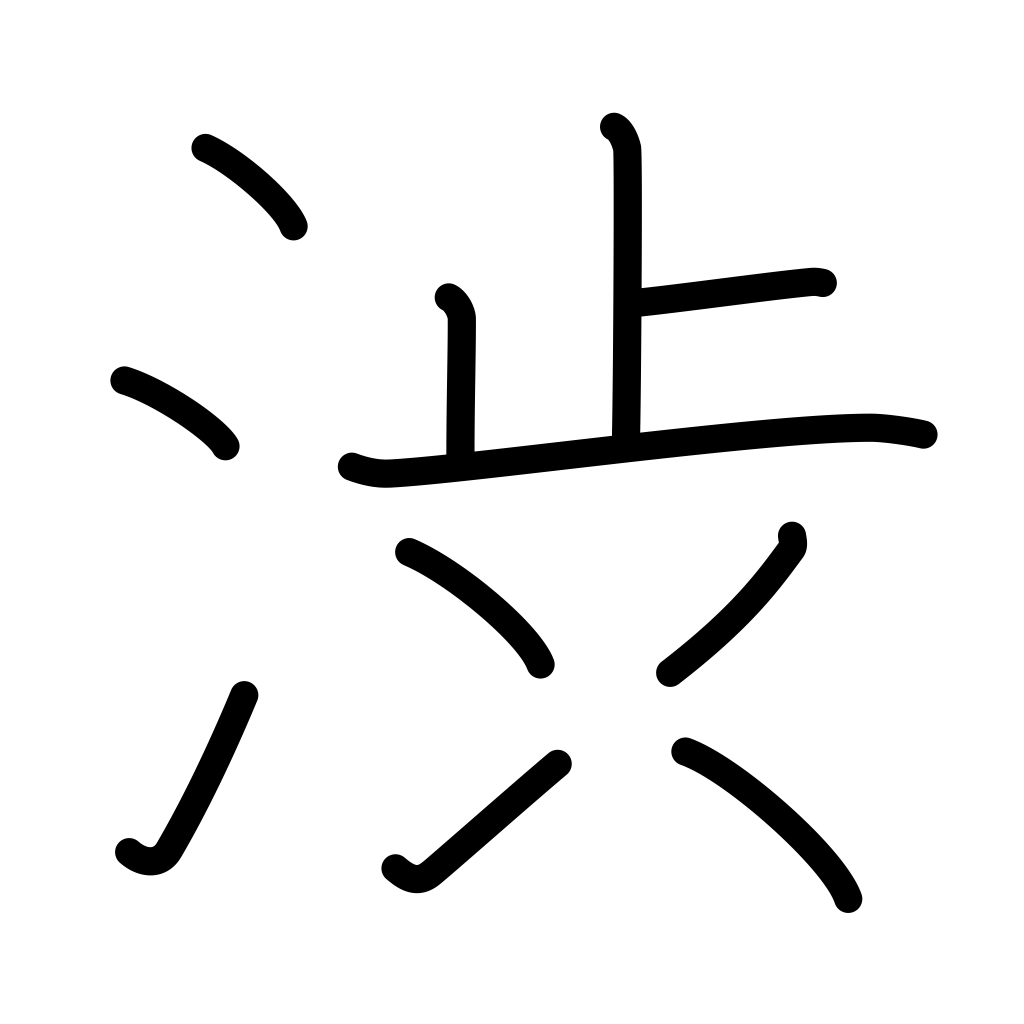
Meaning: astringent, hesitate, reluctant, have diarrhea